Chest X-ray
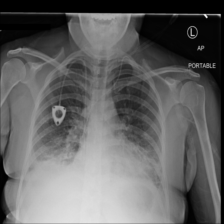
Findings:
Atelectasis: positive
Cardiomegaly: negative
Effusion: positive
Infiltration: positive
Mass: negative
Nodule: negative
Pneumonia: negative
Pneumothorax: negative
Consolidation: negative
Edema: negative
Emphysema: negative
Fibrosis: negative
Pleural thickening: negative
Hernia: negative